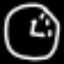
Label: clock